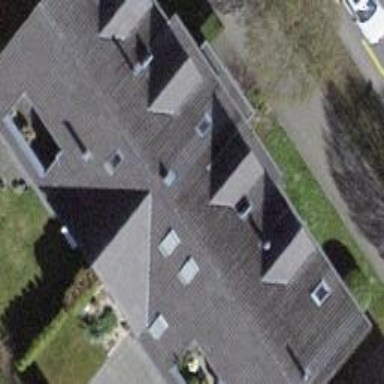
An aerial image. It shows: Building with gabled roof oriented along its length.